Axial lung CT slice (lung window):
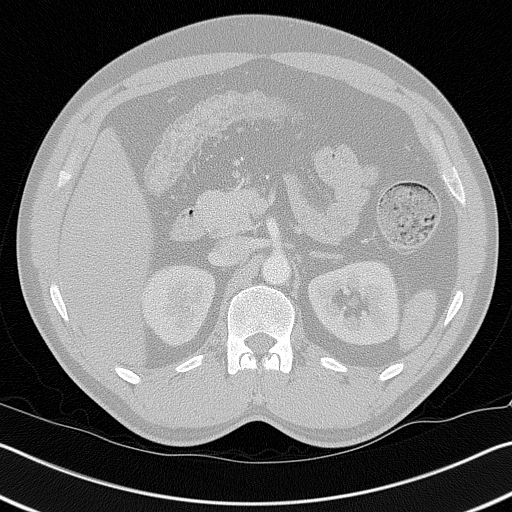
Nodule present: no